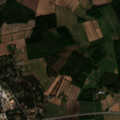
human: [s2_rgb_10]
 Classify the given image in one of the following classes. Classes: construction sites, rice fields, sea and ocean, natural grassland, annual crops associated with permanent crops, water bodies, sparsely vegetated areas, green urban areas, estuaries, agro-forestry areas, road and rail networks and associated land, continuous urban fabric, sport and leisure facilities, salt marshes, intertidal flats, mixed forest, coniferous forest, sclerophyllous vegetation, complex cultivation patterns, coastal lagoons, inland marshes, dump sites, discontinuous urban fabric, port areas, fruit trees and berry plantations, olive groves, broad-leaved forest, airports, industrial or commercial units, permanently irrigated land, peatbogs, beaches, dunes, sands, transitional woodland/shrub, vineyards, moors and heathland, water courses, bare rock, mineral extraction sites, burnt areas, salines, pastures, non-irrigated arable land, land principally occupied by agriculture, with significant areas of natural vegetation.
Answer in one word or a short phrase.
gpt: discontinuous urban fabric, non-irrigated arable land, land principally occupied by agriculture, with significant areas of natural vegetation, coniferous forest